Interaction volume radius: 10 \u00c5
Interaction volume height: 20 \u00c5
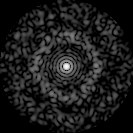
Disorder parameter: 0.8672